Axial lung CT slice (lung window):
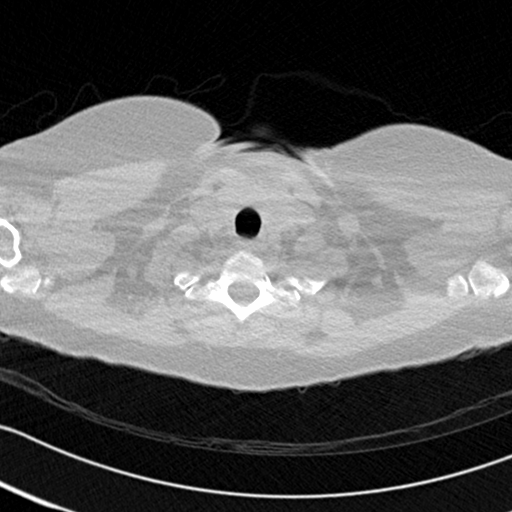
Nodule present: no